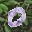
Label: 0